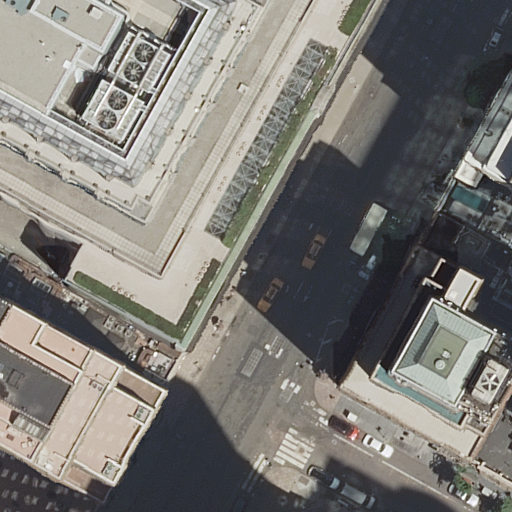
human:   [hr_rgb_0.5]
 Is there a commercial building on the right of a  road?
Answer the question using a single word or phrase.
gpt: no

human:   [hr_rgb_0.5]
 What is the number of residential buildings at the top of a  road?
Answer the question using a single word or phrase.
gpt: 3

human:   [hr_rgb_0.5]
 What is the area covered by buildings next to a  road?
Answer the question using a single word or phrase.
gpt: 4598m2

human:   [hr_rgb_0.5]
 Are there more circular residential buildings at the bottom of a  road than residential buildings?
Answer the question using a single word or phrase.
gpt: no

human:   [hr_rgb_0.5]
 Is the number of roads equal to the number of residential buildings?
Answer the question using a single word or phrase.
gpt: no

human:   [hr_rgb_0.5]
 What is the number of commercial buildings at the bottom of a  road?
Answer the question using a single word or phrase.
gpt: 1

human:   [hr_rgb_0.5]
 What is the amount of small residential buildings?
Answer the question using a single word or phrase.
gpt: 0

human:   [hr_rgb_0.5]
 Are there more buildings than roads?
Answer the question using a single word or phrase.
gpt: yes

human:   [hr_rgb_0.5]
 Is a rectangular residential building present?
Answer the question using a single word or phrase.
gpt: yes

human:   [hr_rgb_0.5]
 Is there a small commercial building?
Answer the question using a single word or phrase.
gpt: yes

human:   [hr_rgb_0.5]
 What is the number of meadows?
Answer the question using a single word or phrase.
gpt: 0

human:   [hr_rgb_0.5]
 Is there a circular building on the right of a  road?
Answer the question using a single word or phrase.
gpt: no

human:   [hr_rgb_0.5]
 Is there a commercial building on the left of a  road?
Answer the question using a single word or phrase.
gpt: yes

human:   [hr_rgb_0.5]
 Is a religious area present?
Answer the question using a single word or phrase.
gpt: no

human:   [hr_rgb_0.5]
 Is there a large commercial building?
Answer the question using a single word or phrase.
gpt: no

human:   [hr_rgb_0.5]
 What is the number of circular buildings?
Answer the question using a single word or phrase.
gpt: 0

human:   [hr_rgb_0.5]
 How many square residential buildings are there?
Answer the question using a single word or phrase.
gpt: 0

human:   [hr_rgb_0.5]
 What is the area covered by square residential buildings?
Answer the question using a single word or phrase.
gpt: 0m2

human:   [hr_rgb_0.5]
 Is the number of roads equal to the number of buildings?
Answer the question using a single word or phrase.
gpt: no

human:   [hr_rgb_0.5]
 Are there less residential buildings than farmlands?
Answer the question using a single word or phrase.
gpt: no

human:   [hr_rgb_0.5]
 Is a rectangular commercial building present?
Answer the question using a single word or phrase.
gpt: yes

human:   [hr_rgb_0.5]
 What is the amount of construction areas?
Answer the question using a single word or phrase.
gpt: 0

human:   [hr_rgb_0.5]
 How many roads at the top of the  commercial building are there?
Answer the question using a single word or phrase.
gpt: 0

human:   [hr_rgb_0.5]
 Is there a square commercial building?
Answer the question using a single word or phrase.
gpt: no

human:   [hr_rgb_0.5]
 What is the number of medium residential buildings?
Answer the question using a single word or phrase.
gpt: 2

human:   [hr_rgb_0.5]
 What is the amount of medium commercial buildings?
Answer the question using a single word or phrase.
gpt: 0

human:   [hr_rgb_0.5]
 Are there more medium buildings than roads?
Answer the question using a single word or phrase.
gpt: no

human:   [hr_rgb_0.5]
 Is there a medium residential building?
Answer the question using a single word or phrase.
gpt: yes

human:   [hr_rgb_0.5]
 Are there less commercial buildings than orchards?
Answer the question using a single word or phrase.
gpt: no

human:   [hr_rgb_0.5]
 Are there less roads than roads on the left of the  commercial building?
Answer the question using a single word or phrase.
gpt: no

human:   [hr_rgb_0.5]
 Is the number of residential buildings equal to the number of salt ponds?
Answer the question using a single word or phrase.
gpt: no

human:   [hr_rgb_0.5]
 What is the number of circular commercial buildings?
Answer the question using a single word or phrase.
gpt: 0

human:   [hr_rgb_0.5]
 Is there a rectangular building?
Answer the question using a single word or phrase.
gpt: yes

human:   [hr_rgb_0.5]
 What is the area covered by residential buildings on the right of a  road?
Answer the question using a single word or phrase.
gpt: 2188m2

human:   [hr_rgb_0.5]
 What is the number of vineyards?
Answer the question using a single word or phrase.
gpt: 0

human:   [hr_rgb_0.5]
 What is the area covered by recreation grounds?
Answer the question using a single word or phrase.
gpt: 0m2